A spectrogram of one vibration snapshot from a rotating bearing is shown (time on one axis, frequency on the other). Based on the visible evidence, which condition applies: normal, inner_race, outer_race, ball?
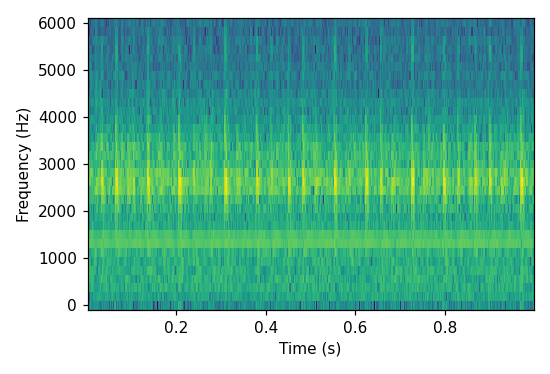
Answer: inner_race